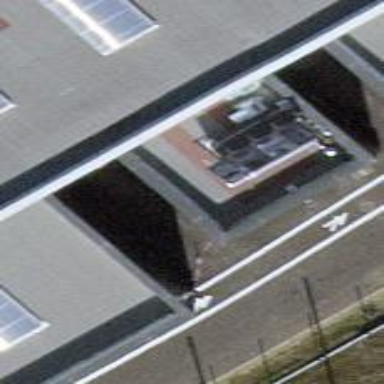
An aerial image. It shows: Service part of building.